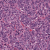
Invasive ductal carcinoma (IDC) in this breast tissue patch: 1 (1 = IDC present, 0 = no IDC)